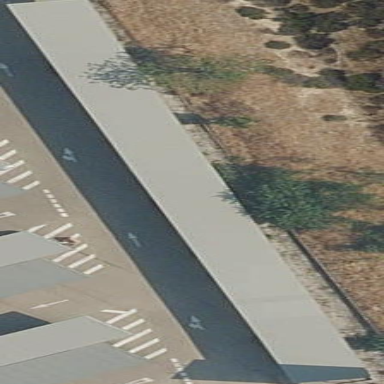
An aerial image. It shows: Carport building.